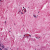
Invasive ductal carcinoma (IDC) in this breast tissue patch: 0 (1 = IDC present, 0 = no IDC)